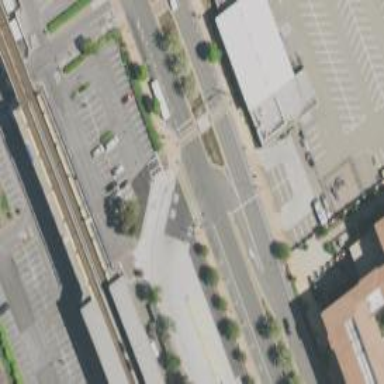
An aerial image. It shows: Separate sidewalk next to busway.